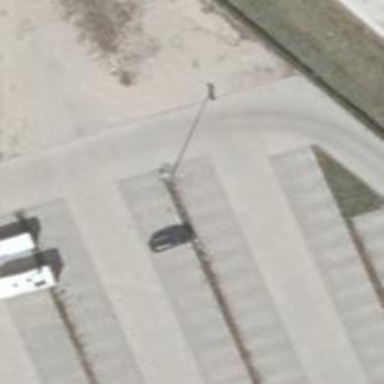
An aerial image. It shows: Asphalt parking aisle road.